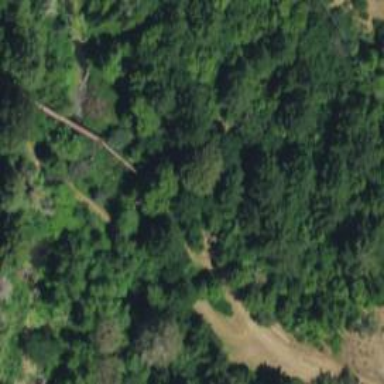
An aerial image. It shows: Abandoned railway on trestle bridge.